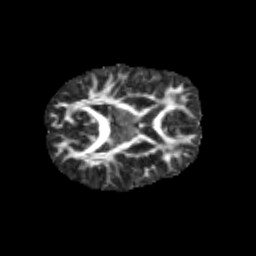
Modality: FA
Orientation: axial
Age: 12
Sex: male
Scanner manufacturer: siemens
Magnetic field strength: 3 T
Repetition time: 3.8 s
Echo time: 0.07 s